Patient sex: M
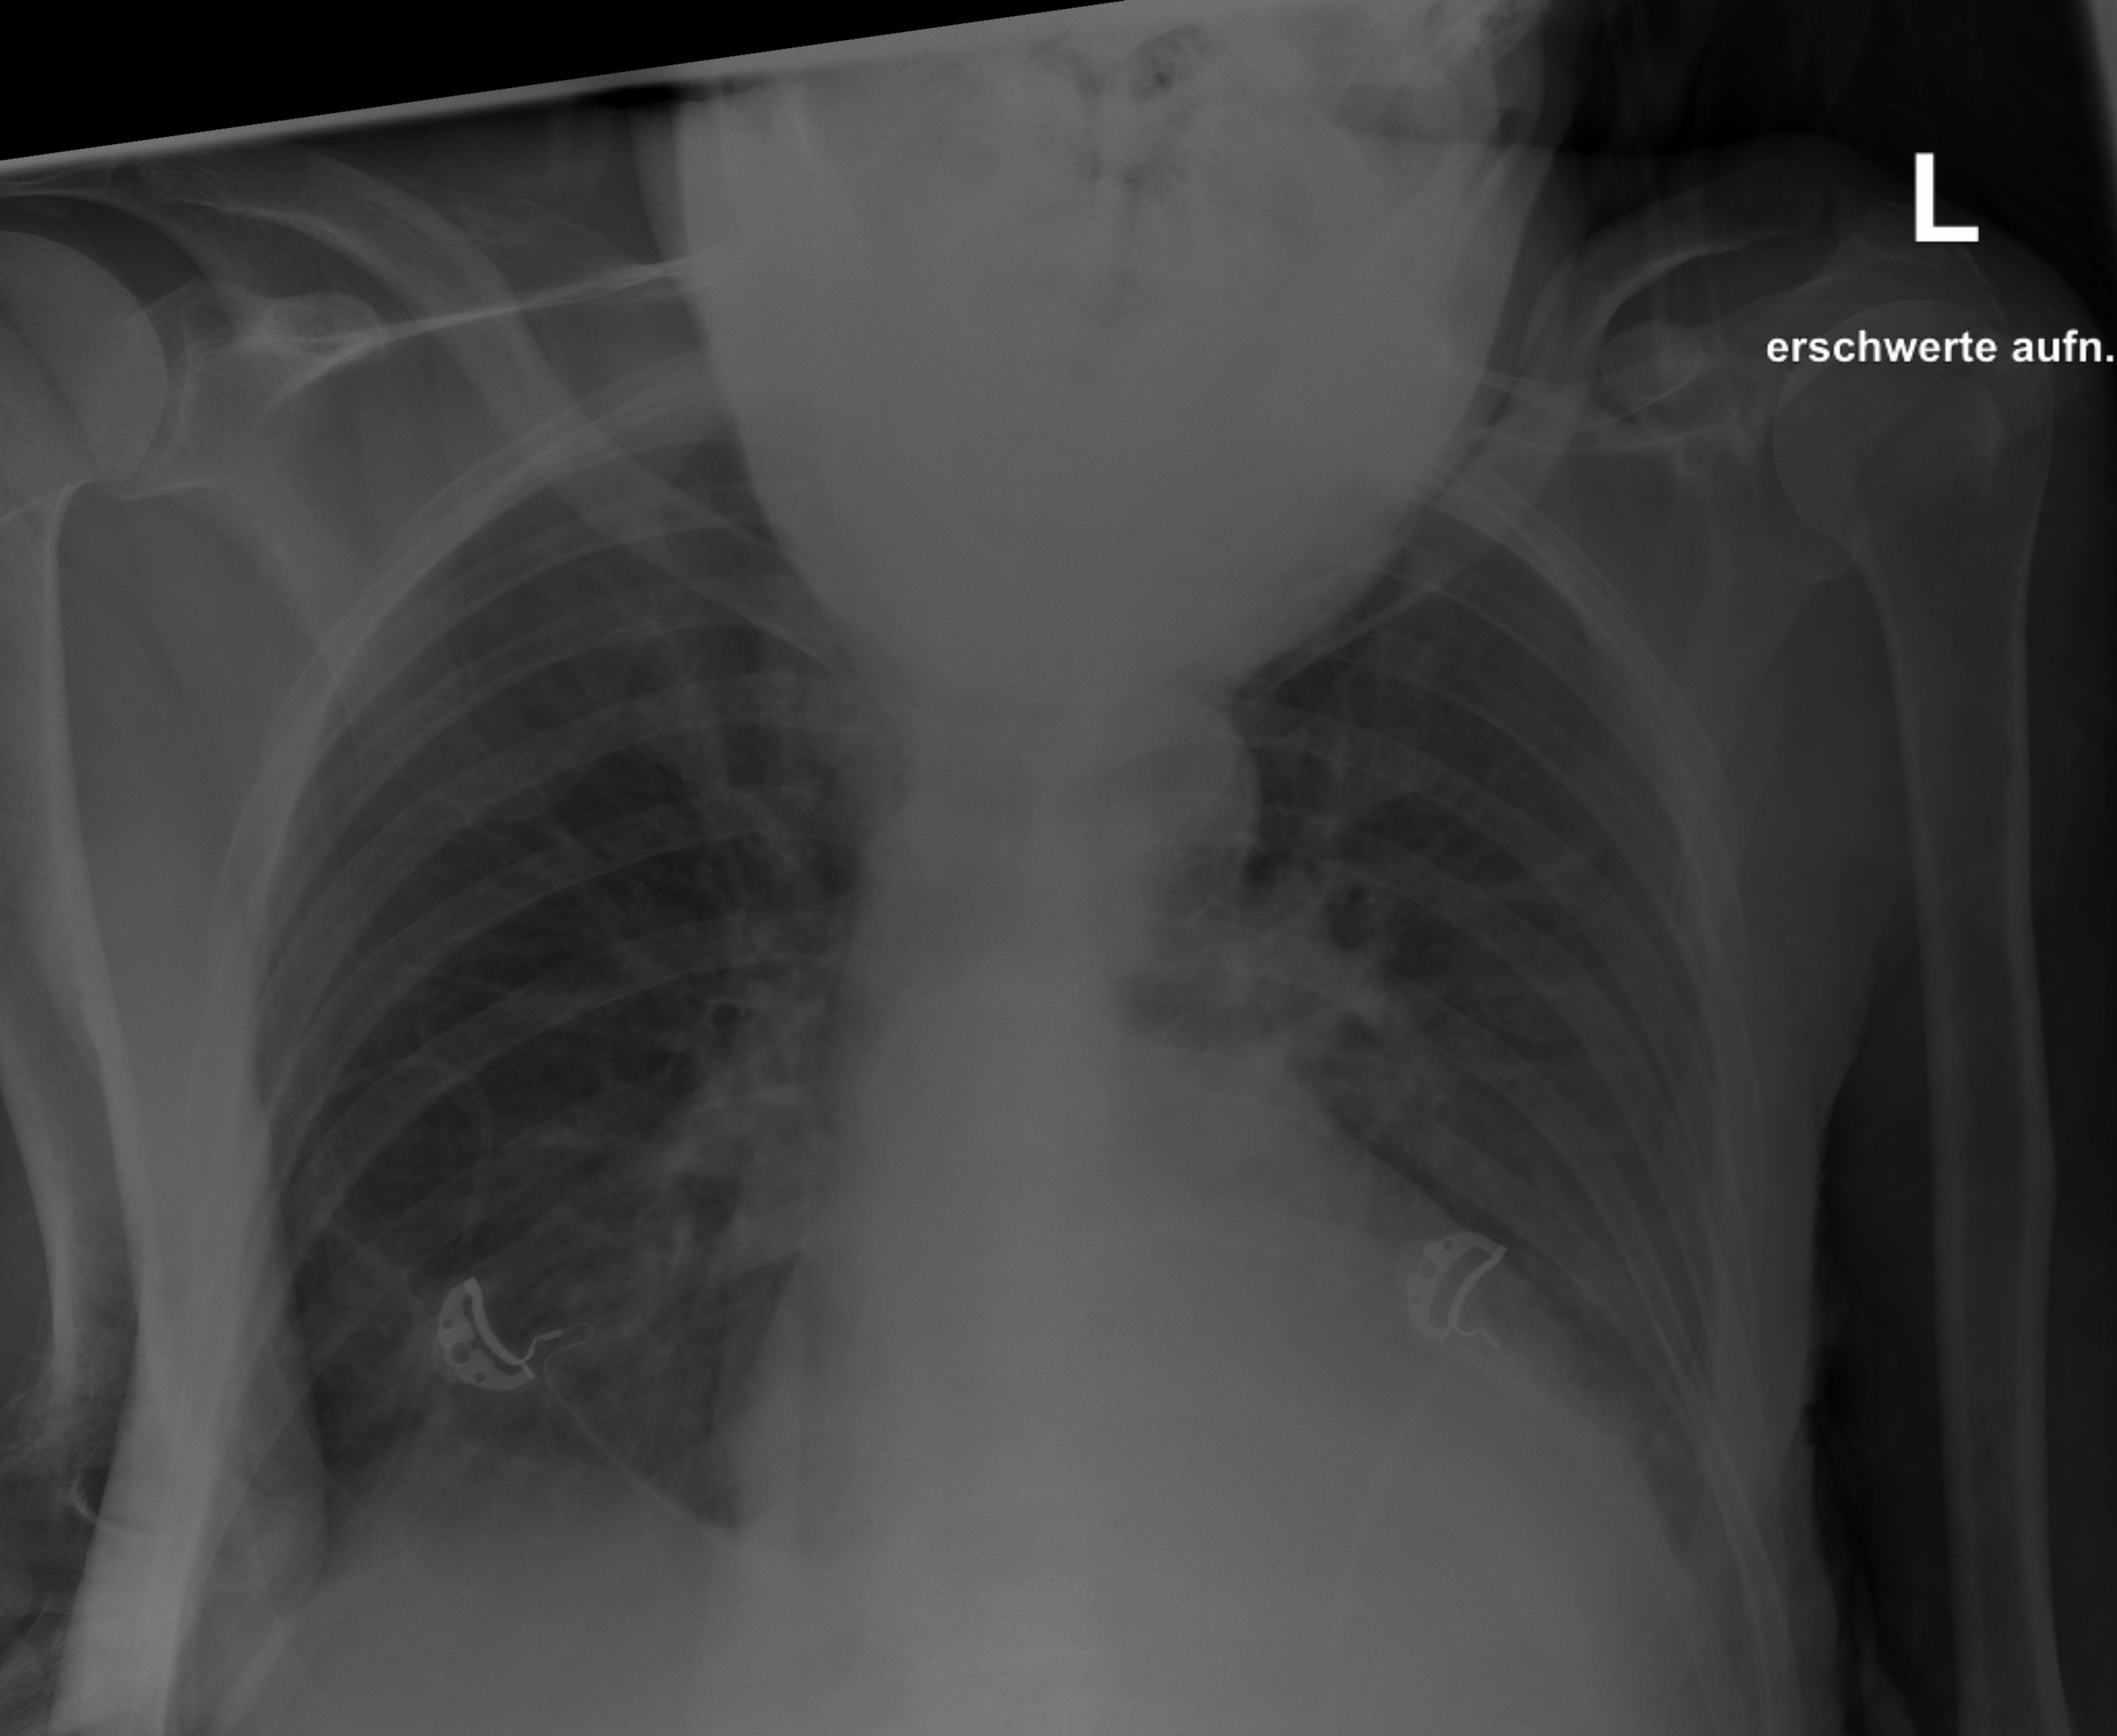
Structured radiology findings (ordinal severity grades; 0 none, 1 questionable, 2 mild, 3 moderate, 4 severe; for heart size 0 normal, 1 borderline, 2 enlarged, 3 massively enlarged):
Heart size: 2
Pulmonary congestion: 2
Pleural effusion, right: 2
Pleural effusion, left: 2
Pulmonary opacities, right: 0
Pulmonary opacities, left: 0
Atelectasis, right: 0
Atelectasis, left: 0